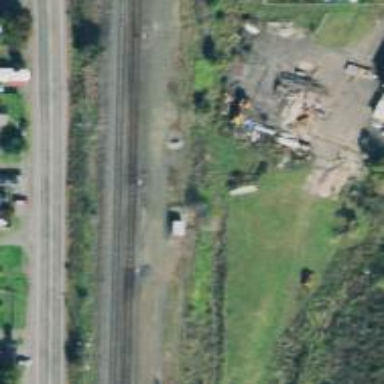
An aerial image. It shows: Railroad crossover.